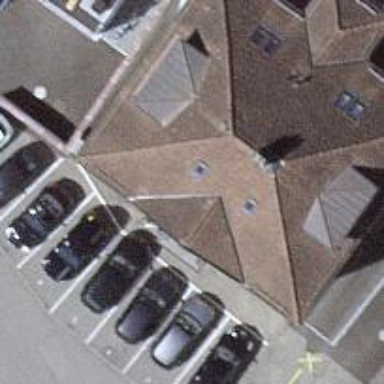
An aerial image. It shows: Restaurant.